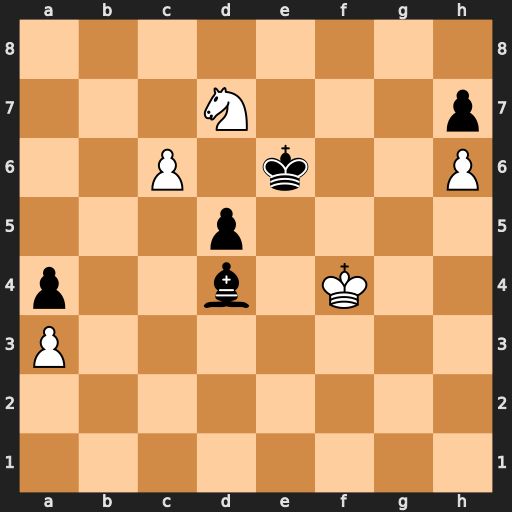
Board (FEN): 8/3N3p/2P1k2P/3p4/p2b1K2/P7/8/8
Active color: w
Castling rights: -
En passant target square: -
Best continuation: Nf8+ Kd6 c7 Kxc7 Ne6+ Kc6 Nxd4+